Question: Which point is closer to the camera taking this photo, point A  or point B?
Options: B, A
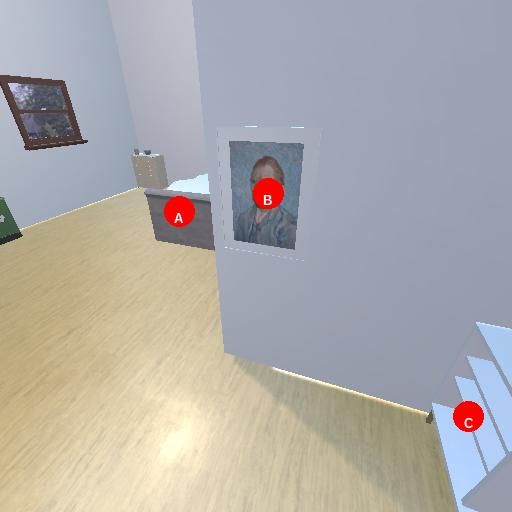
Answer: B